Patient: sex M, age 45
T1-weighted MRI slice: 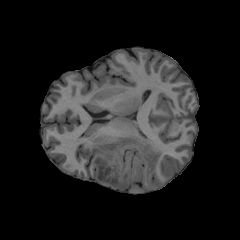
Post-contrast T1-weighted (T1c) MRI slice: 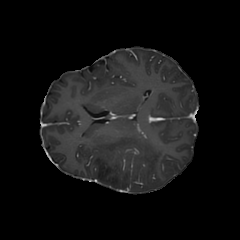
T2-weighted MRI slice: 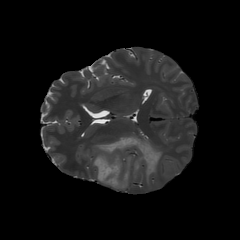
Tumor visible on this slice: yes
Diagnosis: Astrocytoma, IDH-wildtype
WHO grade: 2